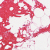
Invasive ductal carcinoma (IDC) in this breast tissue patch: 0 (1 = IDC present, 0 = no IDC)